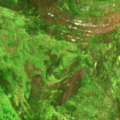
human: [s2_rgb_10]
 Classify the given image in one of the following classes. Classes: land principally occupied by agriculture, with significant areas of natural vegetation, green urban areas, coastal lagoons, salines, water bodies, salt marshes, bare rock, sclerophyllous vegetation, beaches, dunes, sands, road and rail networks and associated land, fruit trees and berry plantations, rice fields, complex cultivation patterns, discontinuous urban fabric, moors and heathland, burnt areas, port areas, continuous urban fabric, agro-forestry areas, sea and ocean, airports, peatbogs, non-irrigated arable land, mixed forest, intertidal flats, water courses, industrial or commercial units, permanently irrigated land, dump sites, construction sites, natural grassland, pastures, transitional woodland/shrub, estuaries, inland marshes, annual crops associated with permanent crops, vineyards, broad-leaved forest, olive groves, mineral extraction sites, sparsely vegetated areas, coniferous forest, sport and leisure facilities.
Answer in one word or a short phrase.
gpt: moors and heathland, peatbogs